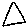
Label: triangle